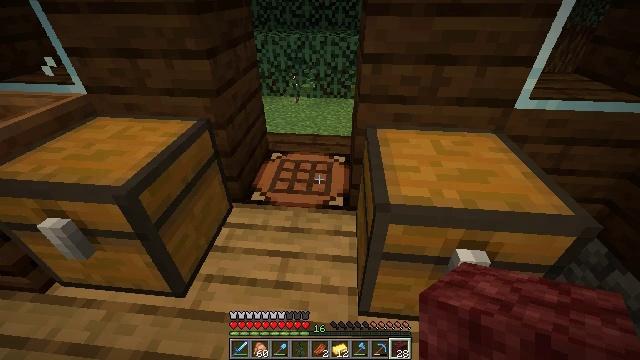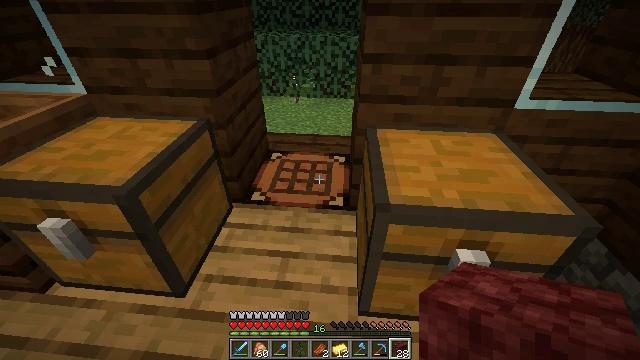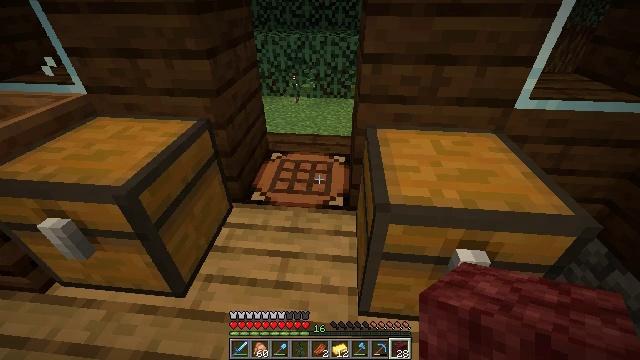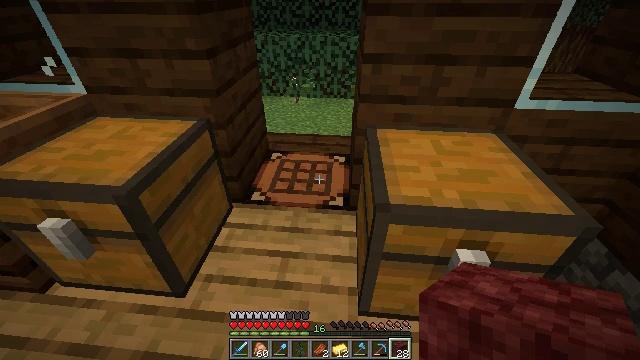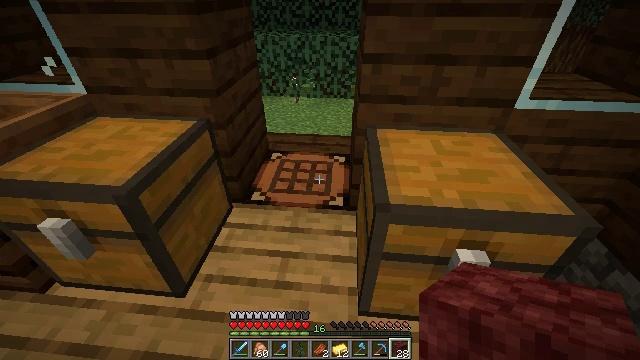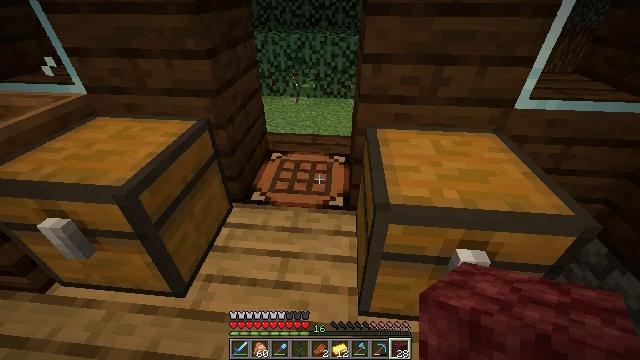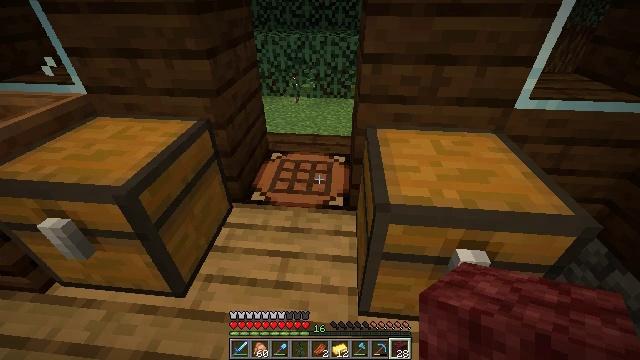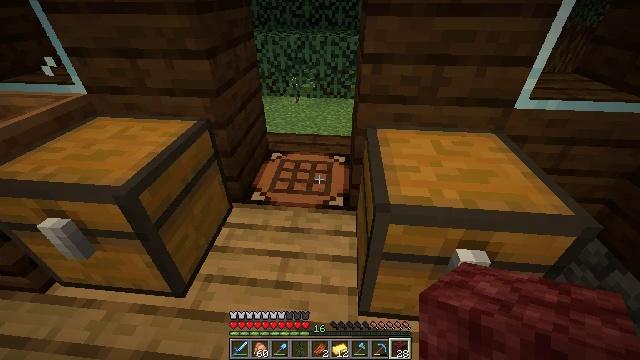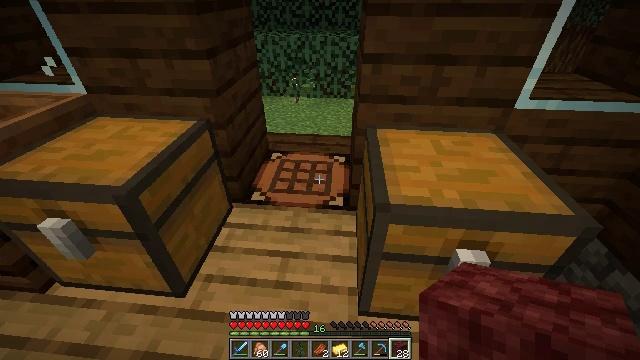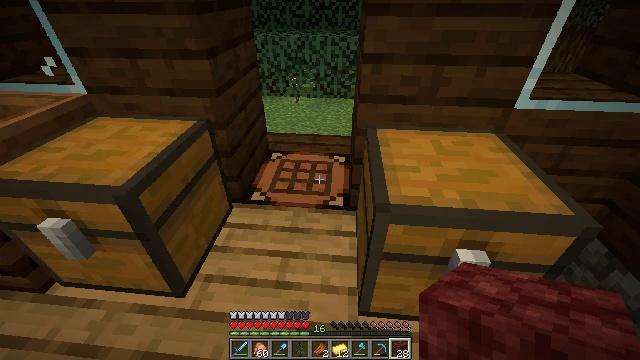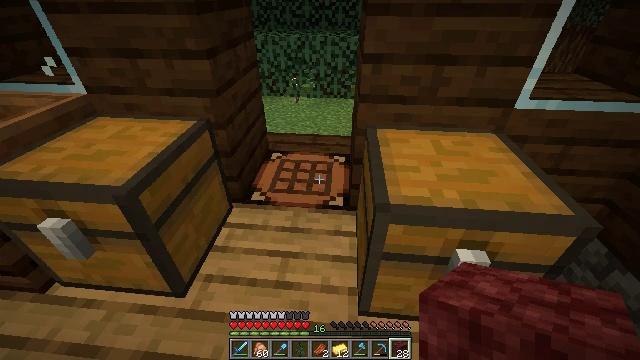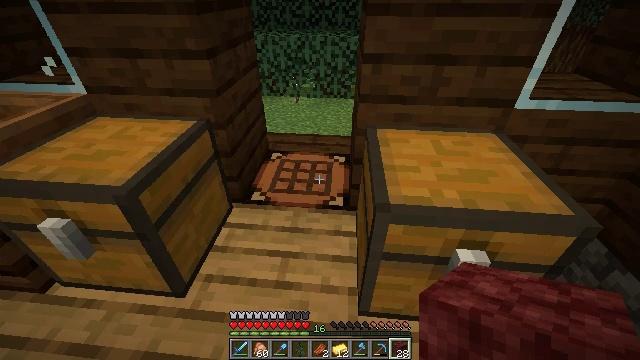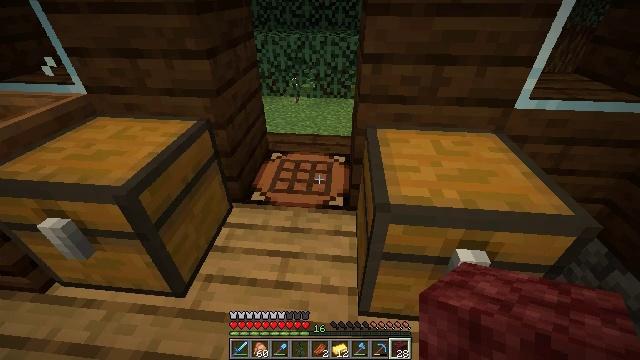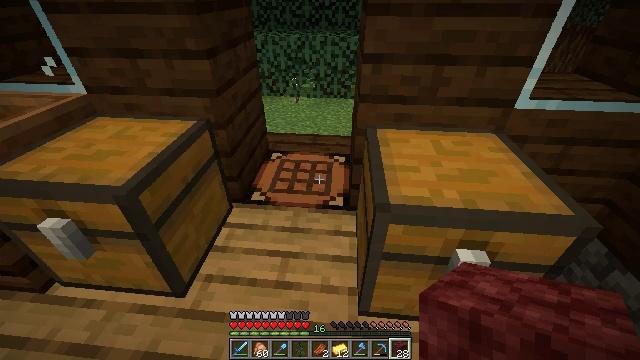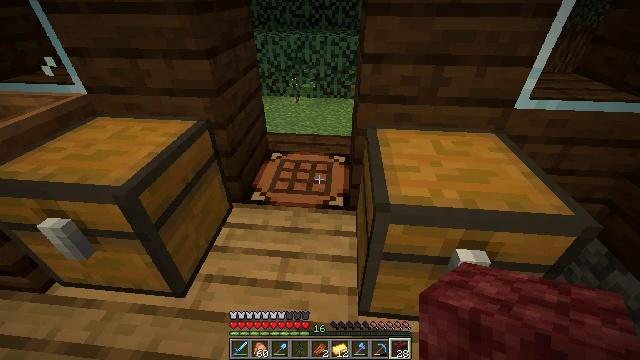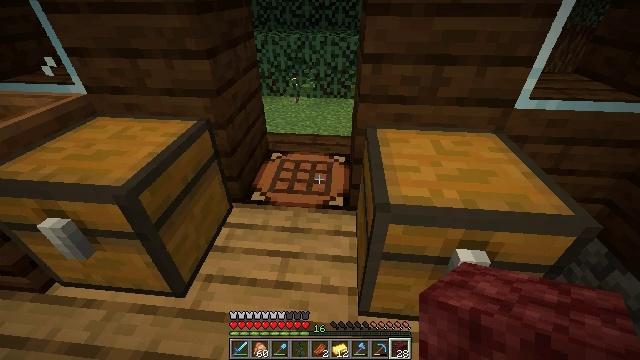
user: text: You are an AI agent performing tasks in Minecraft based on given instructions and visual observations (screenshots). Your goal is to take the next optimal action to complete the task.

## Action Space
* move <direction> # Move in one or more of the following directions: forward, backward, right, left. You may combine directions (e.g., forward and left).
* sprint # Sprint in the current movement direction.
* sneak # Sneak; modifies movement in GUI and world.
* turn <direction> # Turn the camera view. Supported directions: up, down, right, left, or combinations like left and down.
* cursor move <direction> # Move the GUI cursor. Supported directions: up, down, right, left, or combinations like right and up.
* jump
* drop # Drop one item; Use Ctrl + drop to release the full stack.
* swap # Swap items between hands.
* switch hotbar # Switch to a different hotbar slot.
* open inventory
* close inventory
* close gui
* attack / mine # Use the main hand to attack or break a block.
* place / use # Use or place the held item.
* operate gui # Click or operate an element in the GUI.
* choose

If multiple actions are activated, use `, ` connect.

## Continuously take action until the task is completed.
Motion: motion action
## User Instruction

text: Interact with the crafting table to craft a powered rail.
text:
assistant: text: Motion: no_op
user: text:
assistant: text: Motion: no_op
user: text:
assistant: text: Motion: no_op
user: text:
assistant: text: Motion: no_op
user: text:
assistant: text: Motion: no_op
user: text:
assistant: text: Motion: no_op
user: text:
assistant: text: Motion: no_op
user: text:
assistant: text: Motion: no_op
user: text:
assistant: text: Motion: no_op
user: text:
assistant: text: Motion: no_op
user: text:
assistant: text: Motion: no_op
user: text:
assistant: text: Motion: no_op
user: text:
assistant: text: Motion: no_op
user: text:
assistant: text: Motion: no_op
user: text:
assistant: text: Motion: no_op
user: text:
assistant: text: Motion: no_op
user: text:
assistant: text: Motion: no_op
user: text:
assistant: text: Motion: no_op
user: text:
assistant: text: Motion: no_op
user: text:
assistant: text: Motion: no_op
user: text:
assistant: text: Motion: no_op
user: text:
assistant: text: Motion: no_op
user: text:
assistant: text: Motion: no_op
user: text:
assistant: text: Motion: no_op
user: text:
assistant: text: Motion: no_op
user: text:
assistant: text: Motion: no_op
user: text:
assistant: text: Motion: no_op
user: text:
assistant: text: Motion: no_op
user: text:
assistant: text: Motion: no_op
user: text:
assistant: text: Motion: no_op